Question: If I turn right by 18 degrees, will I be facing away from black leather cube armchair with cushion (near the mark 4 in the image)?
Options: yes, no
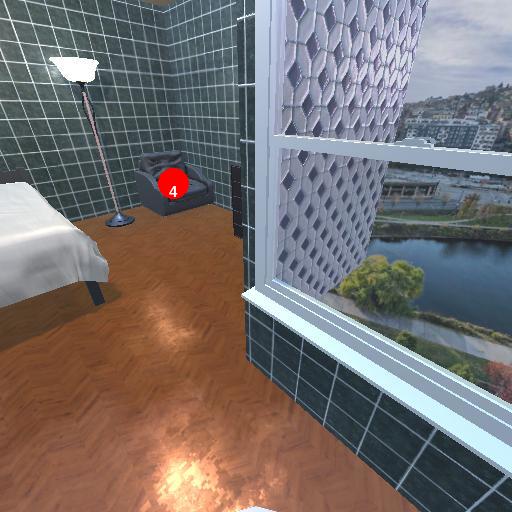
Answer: yes